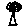
Label: tree